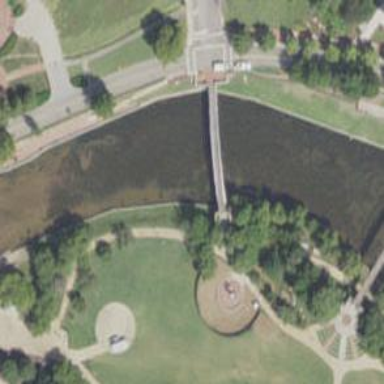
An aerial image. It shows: Footway bridge.